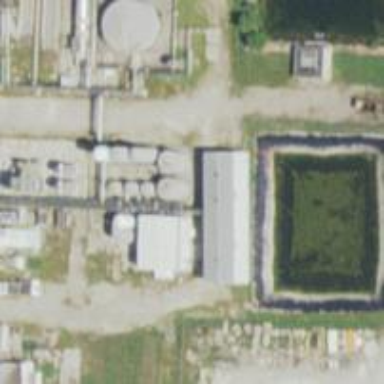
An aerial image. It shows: Storage tank with man-made structure.